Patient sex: M
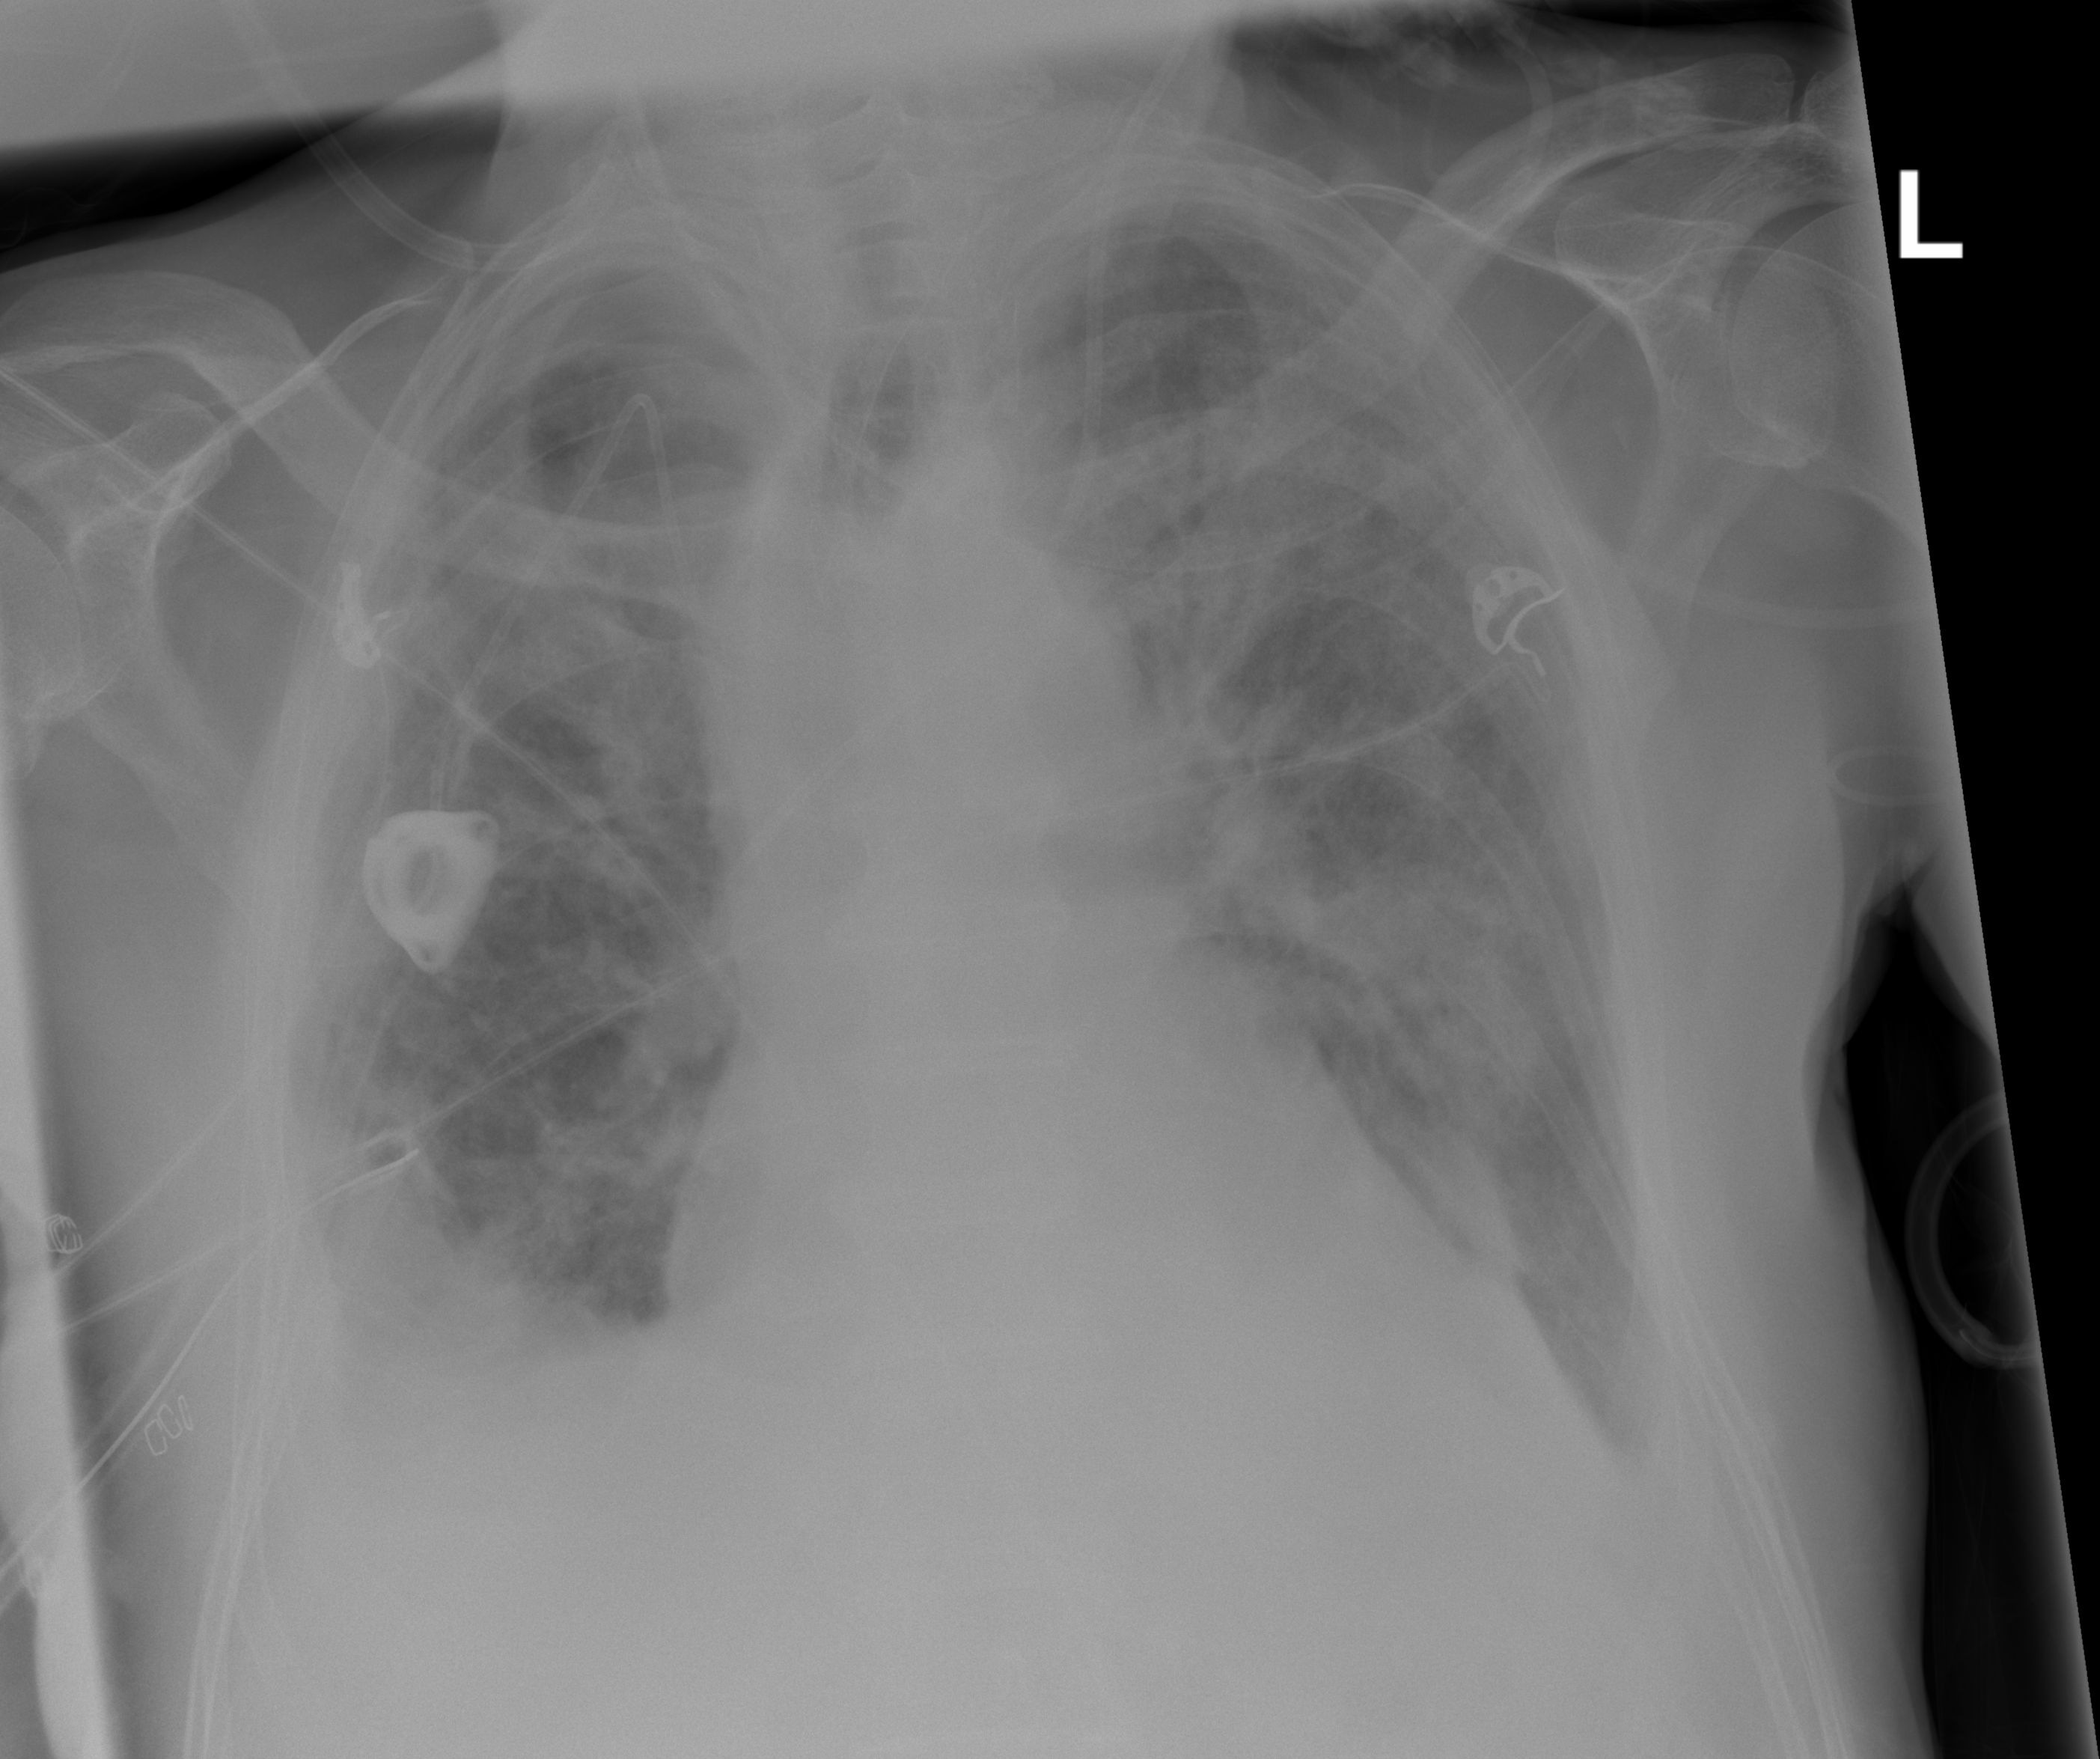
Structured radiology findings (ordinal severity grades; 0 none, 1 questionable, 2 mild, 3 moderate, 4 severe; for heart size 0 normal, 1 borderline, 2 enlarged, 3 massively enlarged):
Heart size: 2
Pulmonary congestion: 2
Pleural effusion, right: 3
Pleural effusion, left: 2
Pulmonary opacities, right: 2
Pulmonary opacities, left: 3
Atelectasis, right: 2
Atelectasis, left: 2